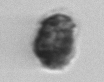
Label: Syracosphaera_pulchra